Question: I'm very confused about this error message, I'm completely unaware of any missing controllers yet this is the error it's spitting out

There's a little more that's cut off but I really hope that helps, this is a really frustrating error.
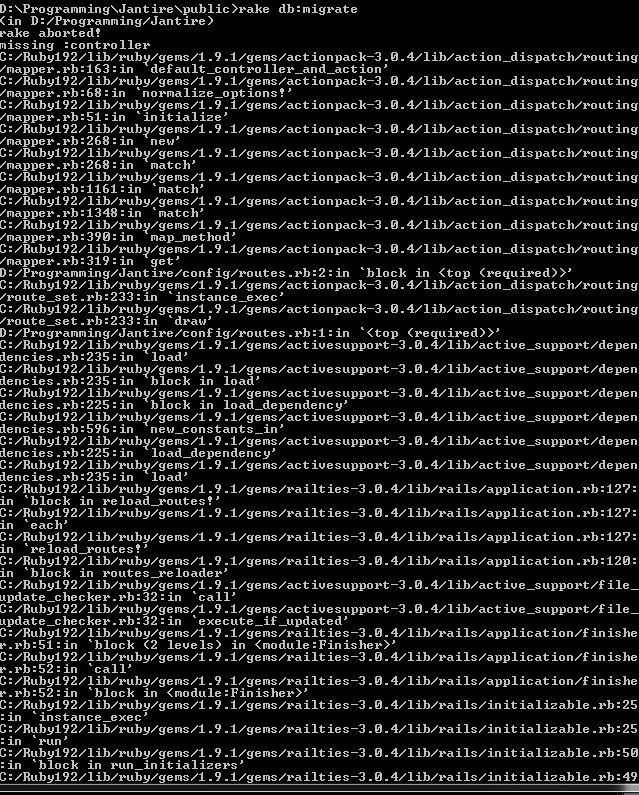
Answer: It looks like you have invalid routes. When you run 'rake db:migrate', it loads the entire Rails environment, so if there's an error while loading, there will be an error while migrating.
Post your 'routes.rb' file if you need help fixing your routes.